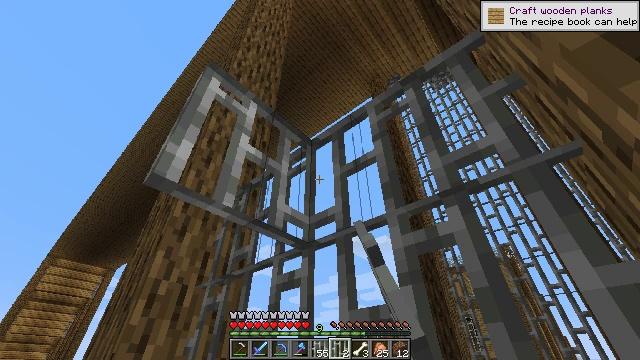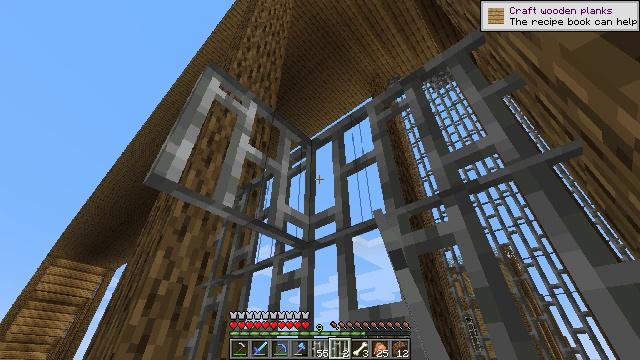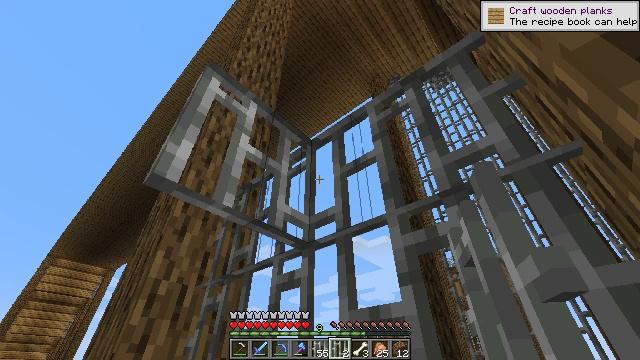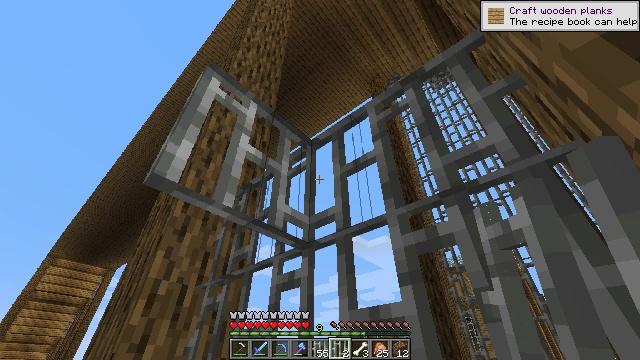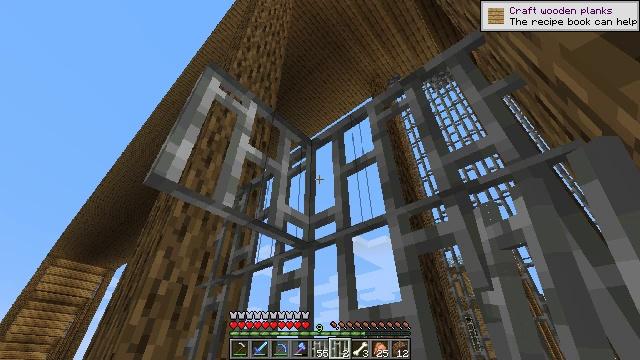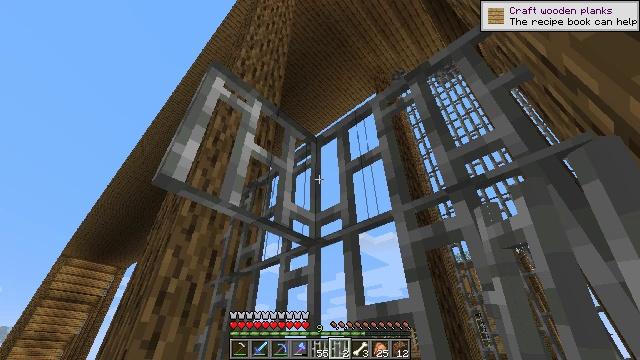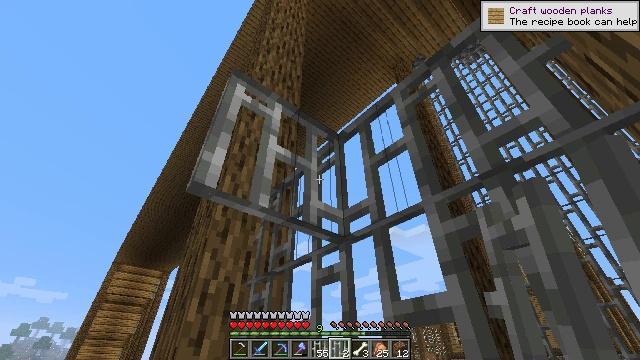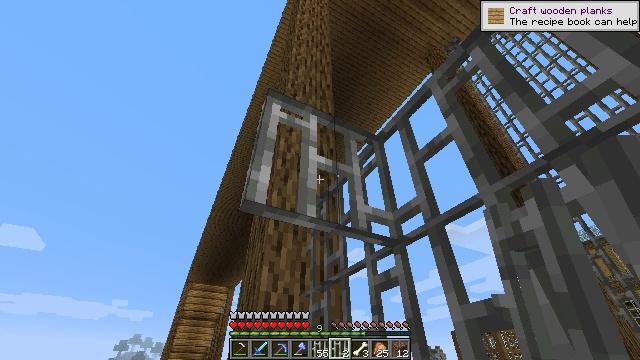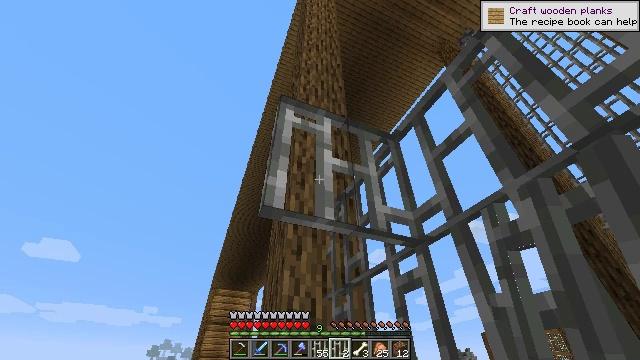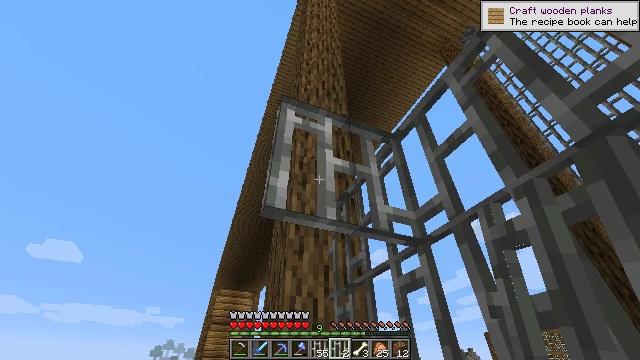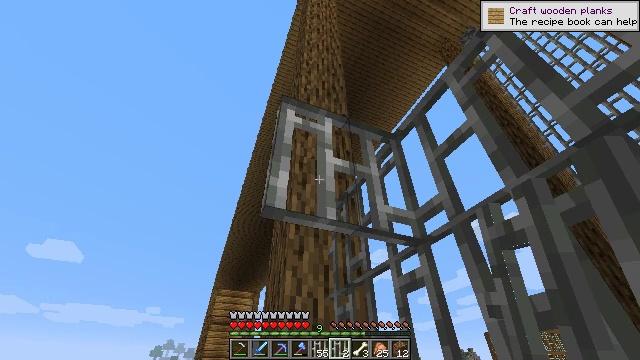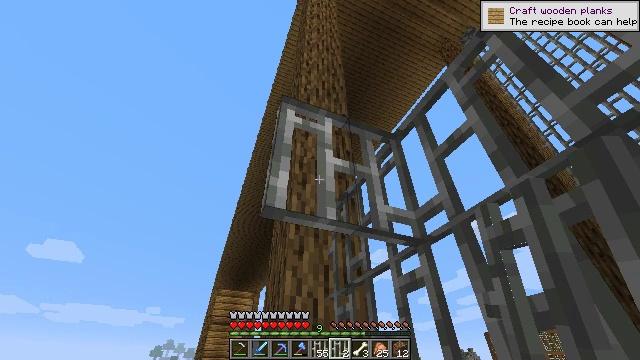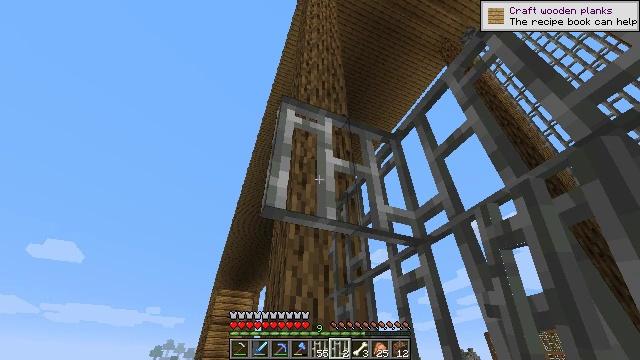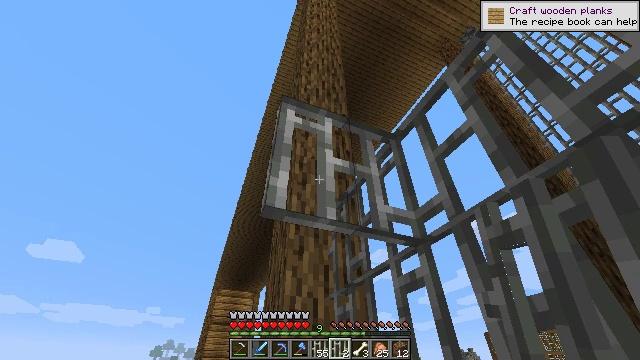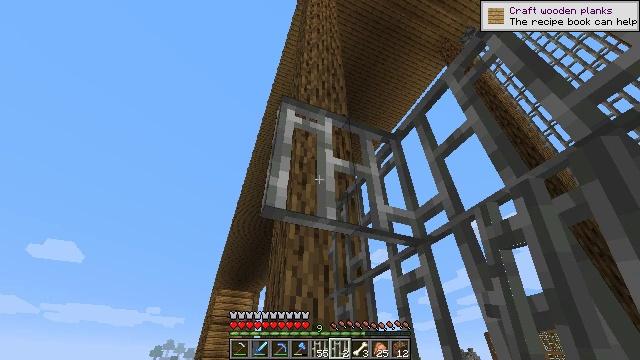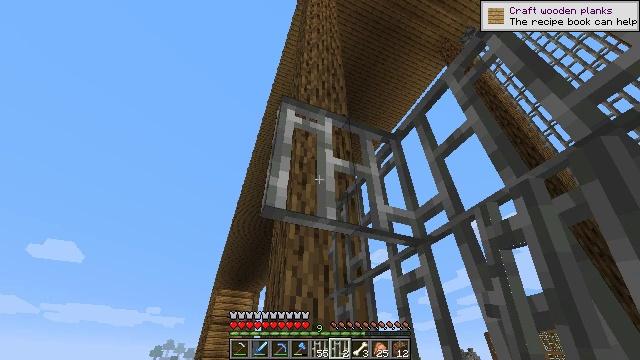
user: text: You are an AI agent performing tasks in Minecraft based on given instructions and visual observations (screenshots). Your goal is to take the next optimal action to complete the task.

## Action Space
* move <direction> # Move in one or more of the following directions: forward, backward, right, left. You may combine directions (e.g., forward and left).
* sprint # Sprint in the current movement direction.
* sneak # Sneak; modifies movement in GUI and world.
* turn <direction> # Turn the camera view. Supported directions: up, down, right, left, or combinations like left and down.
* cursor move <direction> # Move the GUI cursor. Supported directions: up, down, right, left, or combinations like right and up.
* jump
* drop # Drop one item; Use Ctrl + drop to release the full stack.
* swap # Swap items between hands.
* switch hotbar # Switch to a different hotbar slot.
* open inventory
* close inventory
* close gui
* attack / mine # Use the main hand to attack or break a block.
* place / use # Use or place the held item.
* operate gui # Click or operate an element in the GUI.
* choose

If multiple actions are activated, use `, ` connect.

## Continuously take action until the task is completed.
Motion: motion action
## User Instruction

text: Break the iron bars.
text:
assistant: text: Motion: sneak
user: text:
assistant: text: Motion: sneak
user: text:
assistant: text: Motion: sneak
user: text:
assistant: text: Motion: sneak
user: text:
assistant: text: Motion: sneak, turn left
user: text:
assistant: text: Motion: sneak, turn left
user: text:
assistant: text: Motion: sneak, turn left and up
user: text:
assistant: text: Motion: sneak, turn left
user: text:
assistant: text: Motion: sneak
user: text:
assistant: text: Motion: sneak
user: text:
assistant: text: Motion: sneak
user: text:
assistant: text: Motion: sneak
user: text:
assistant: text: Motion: sneak
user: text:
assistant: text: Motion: sneak
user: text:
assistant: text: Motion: sneak
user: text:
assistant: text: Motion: sneak
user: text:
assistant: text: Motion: sneak
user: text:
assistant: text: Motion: sneak
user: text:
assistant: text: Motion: sneak
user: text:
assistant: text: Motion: sneak
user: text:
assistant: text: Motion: sneak
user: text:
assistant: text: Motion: sneak
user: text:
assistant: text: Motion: sneak
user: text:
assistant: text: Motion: sneak
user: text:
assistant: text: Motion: sneak
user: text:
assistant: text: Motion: sneak
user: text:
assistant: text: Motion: sneak
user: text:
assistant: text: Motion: sneak
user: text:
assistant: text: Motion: sneak
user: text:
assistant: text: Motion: sneak